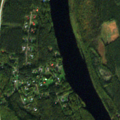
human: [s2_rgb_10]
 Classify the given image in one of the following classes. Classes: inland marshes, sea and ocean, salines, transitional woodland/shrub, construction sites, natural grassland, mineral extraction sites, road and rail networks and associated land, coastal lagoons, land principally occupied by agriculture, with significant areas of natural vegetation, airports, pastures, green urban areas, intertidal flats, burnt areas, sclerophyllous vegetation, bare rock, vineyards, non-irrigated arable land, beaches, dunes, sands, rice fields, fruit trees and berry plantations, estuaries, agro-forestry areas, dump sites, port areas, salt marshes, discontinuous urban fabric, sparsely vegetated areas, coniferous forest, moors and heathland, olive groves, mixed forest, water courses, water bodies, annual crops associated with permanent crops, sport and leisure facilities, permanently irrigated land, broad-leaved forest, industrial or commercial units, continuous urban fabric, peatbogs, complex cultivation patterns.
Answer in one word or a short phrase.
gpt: discontinuous urban fabric, coniferous forest, mixed forest, transitional woodland/shrub, water courses